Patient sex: F
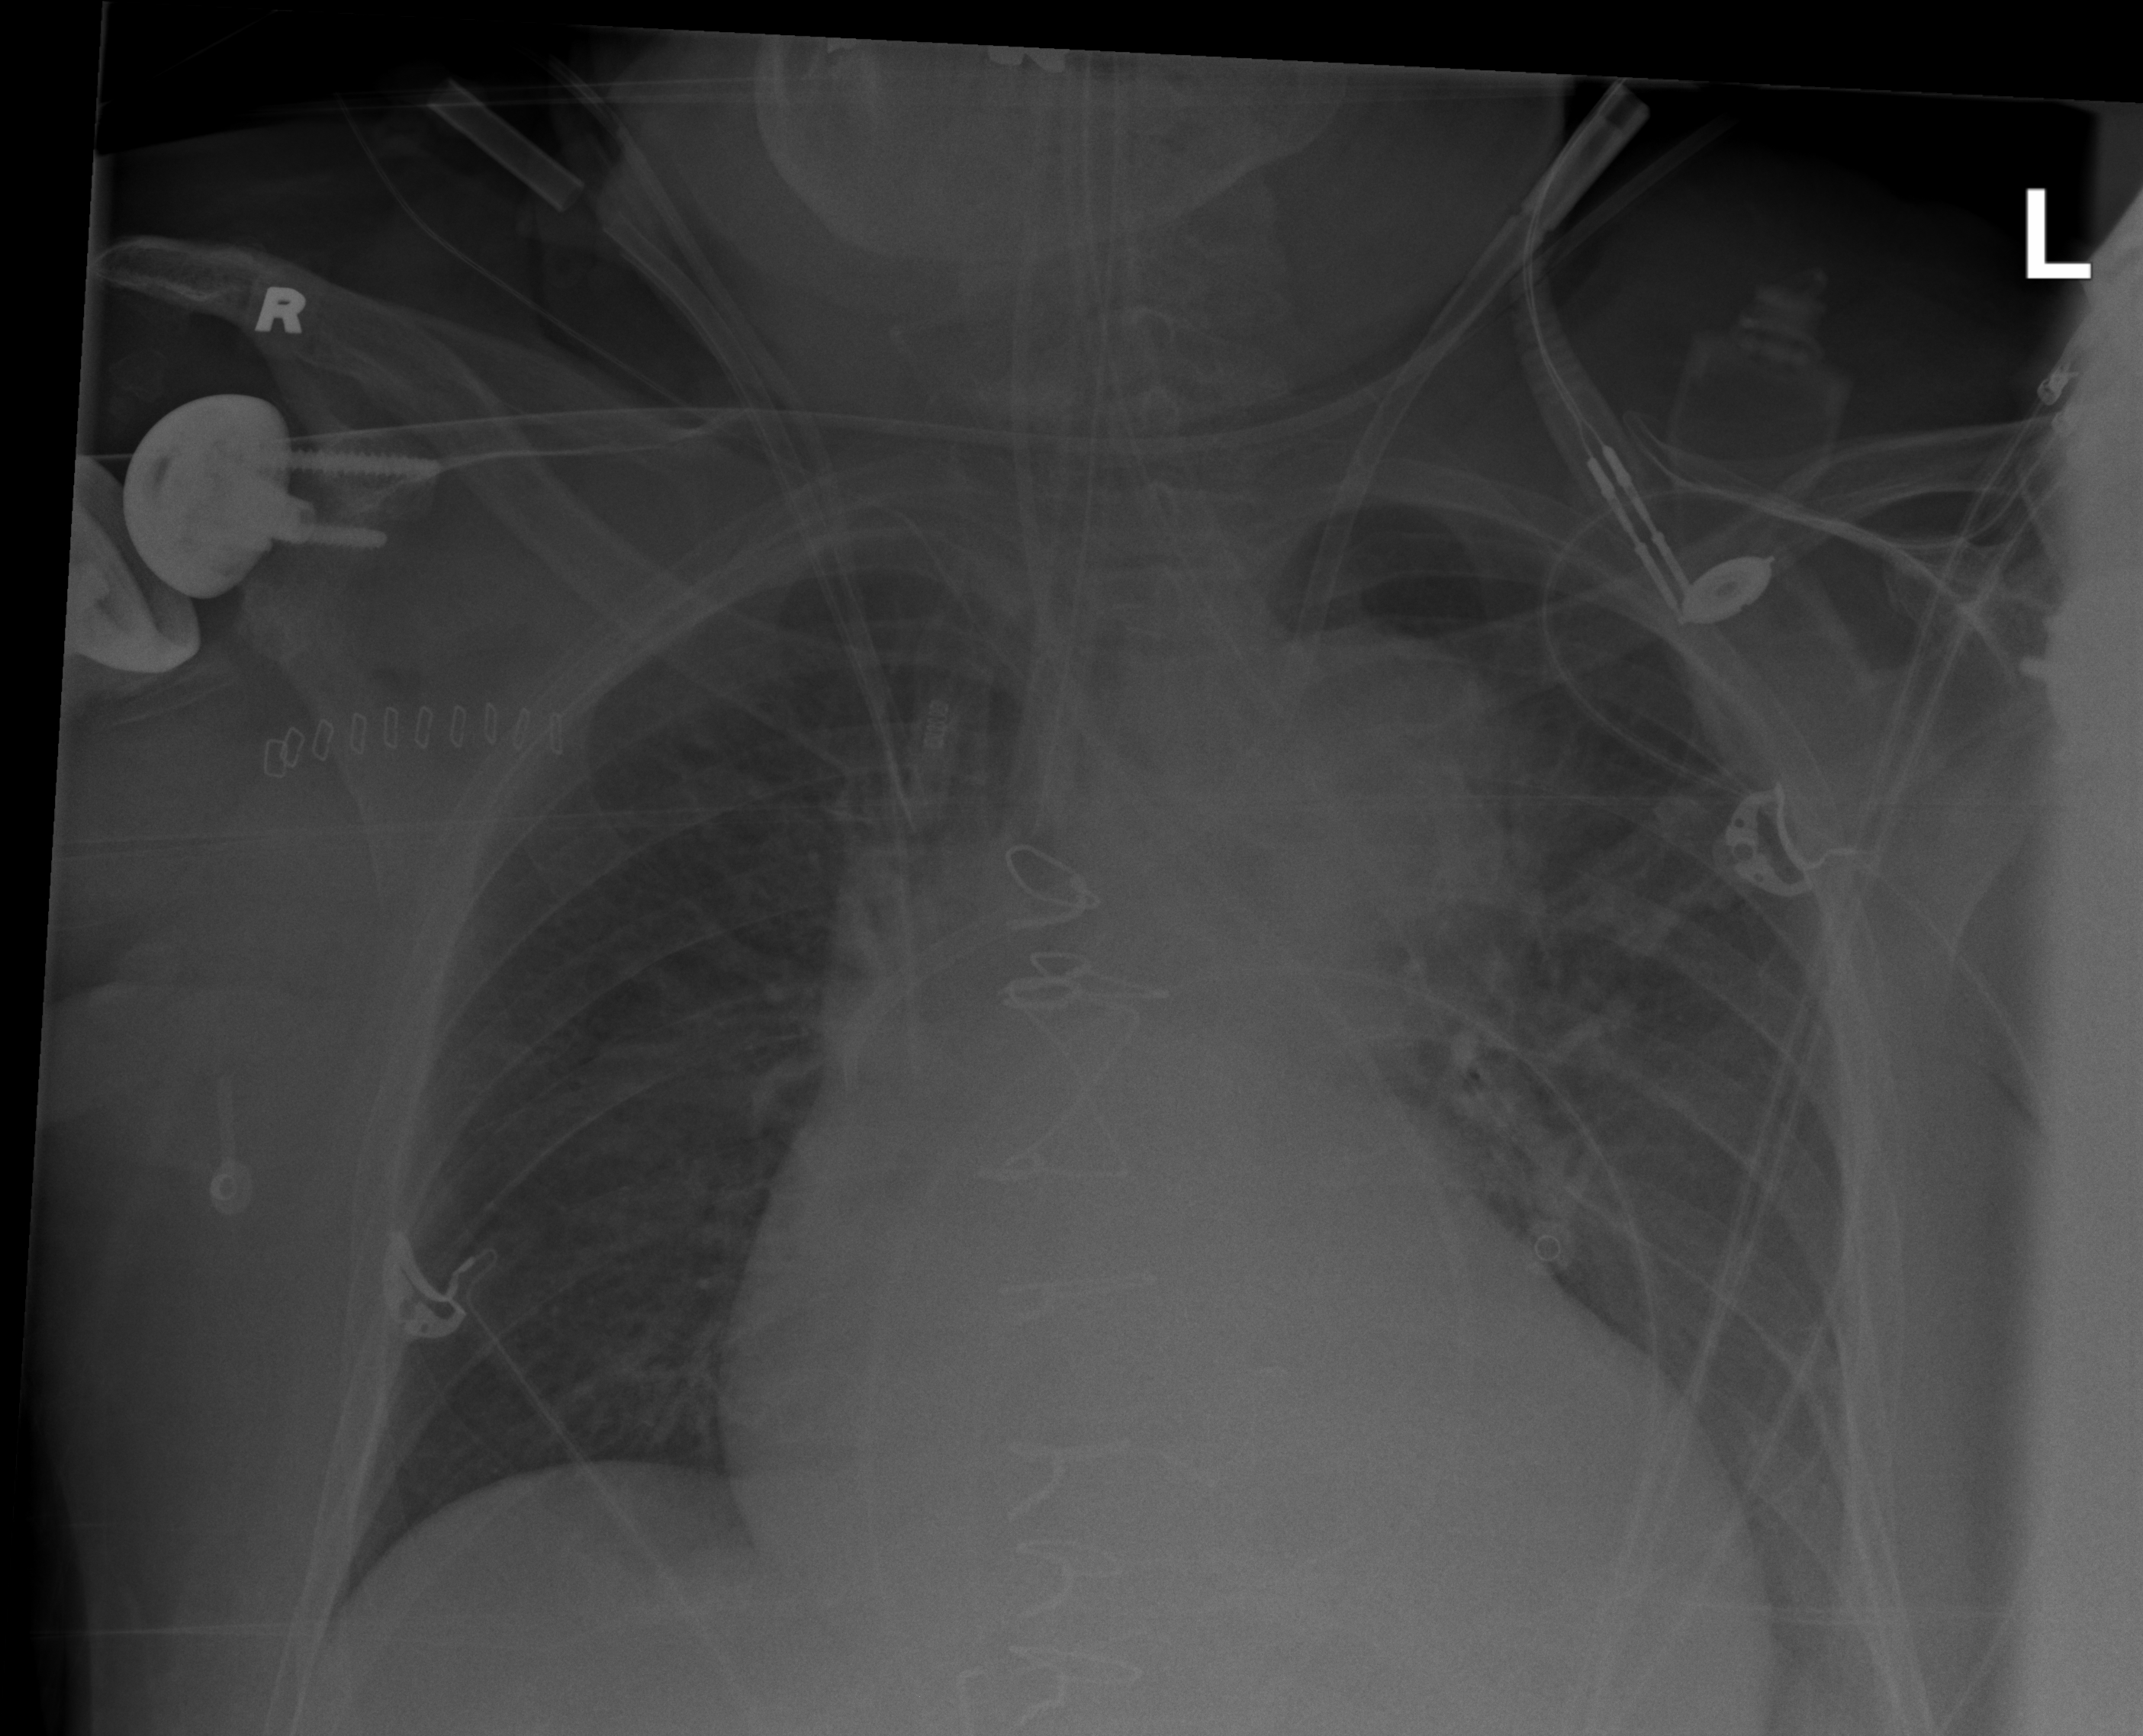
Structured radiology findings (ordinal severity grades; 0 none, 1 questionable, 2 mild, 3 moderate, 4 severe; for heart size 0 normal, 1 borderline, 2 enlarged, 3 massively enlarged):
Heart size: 3
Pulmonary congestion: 0
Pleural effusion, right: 0
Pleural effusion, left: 2
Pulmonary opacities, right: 0
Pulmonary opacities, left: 0
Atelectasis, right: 0
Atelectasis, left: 2